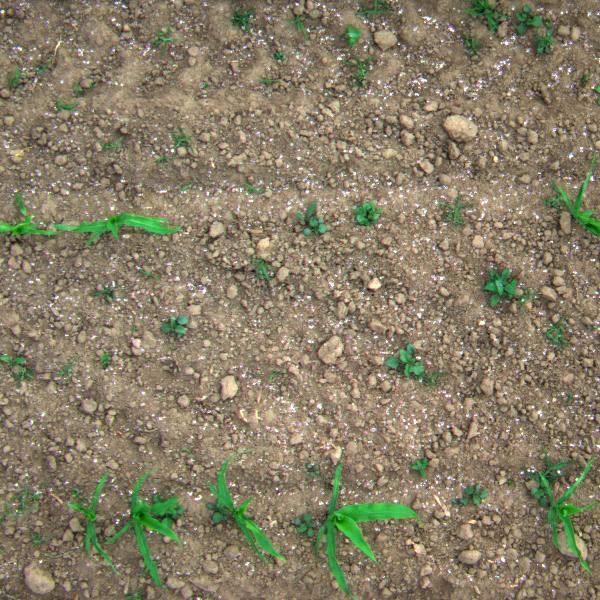
Acquisition date: 2023-06-06
Tile: 0231
Annotated plant instances:
label: barnyard_grass
label: barnyard_grass
label: barnyard_grass
label: barnyard_grass
label: barnyard_grass
label: barnyard_grass
label: barnyard_grass
label: barnyard_grass
label: barnyard_grass
label: barnyard_grass
label: barnyard_grass
label: barnyard_grass
label: barnyard_grass
label: barnyard_grass
label: barnyard_grass
label: barnyard_grass
label: barnyard_grass
label: barnyard_grass
label: barnyard_grass
label: barnyard_grass
label: barnyard_grass
label: barnyard_grass
label: barnyard_grass
label: barnyard_grass
label: barnyard_grass
label: barnyard_grass
label: barnyard_grass
label: barnyard_grass
label: barnyard_grass
label: barnyard_grass
label: barnyard_grass
label: barnyard_grass
label: barnyard_grass
label: barnyard_grass
label: amaranth
label: amaranth
label: amaranth
label: quickweed
label: quickweed
label: amaranth
label: amaranth
label: amaranth
label: amaranth
label: amaranth
label: amaranth
label: amaranth
label: weed_other
label: weed_other
label: weed_other
label: weed_other
label: weed_other
label: quickweed
label: weed_other
label: amaranth
label: weed_other
label: barnyard_grass
label: weed_other
label: weed_other
label: maize
label: maize
label: maize
label: maize
label: maize
label: maize
label: maize
label: maize
label: weed_other
label: weed_other
label: weed_other
label: barnyard_grass
label: weed_other
label: weed_other
label: weed_other